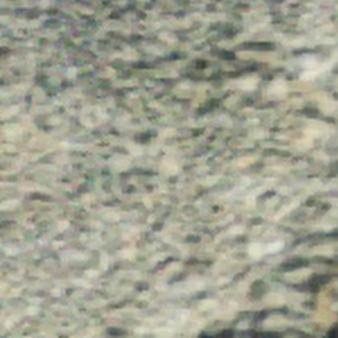
Label: other